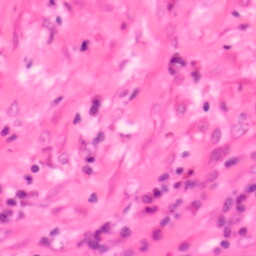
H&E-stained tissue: Colon